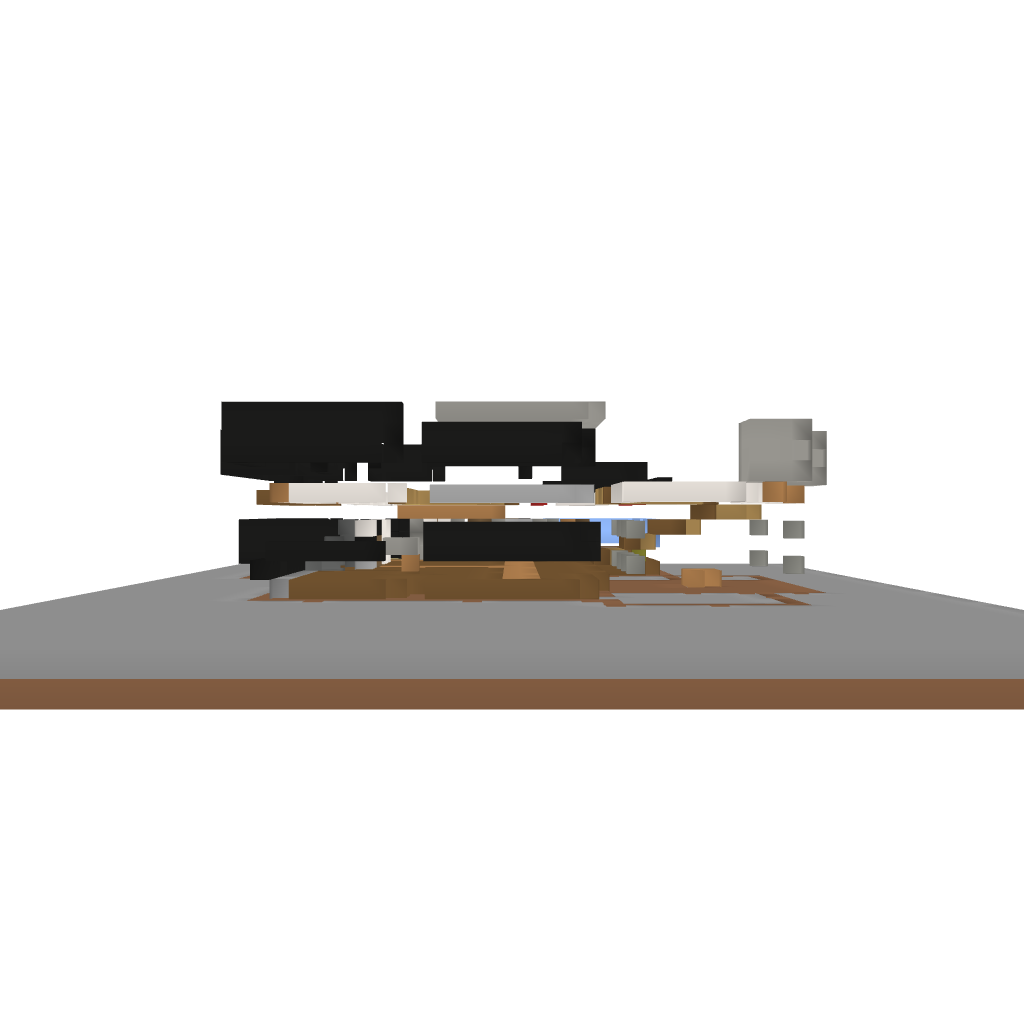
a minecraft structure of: modern house 3